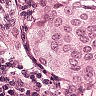
Metastatic tissue present: yes